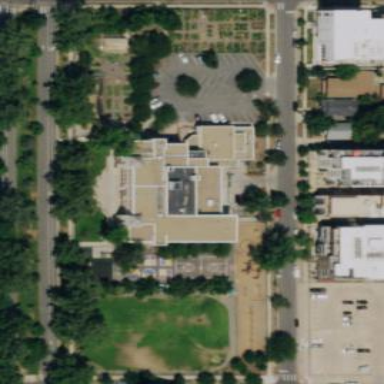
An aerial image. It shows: School building.